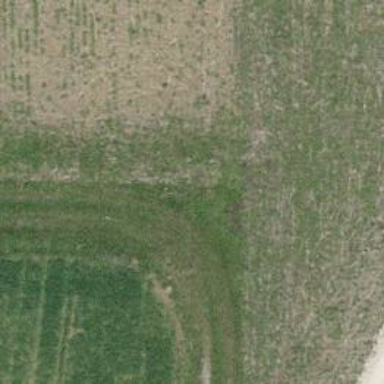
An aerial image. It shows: Grass track with grade5 tracktype.